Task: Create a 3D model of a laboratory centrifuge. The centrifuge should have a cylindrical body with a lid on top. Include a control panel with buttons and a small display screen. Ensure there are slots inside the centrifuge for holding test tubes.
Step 210:
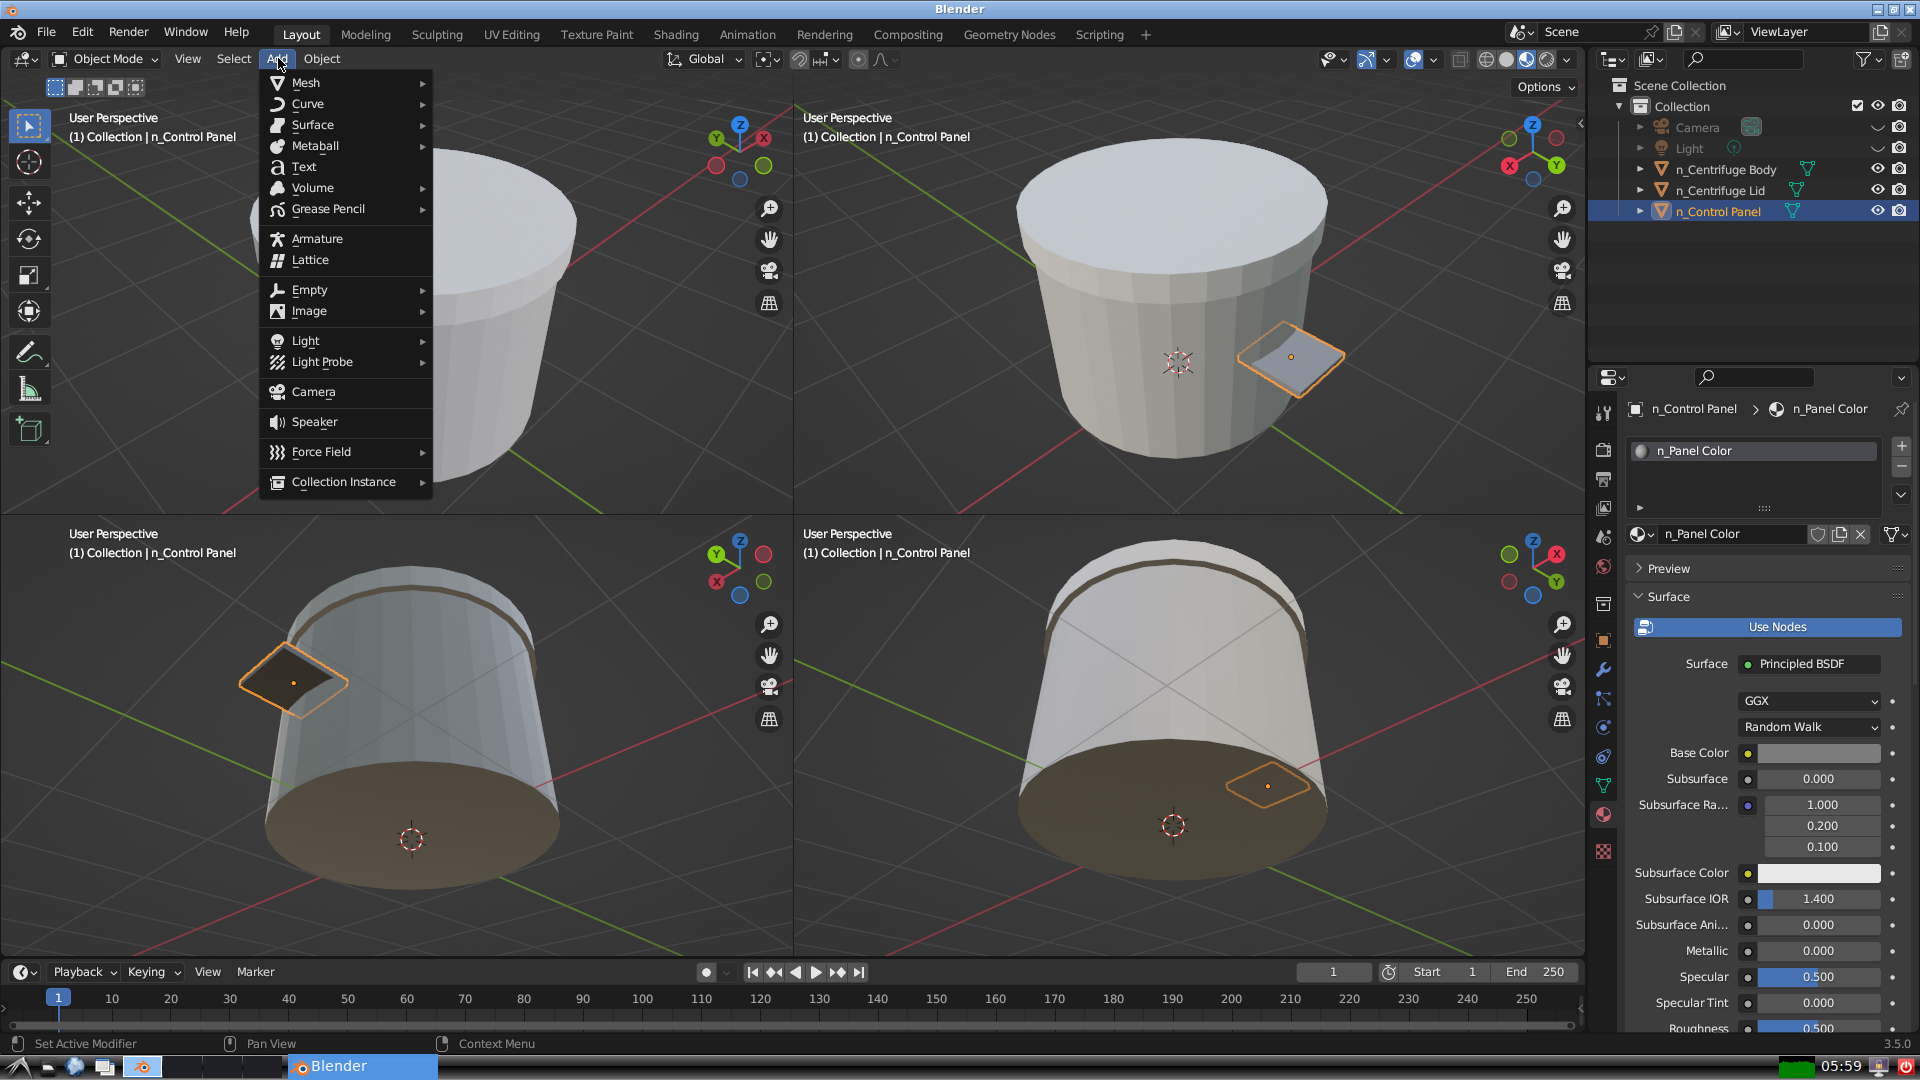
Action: {"mouse_move": [304, 82]}